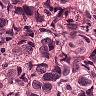
Metastatic tissue present: yes